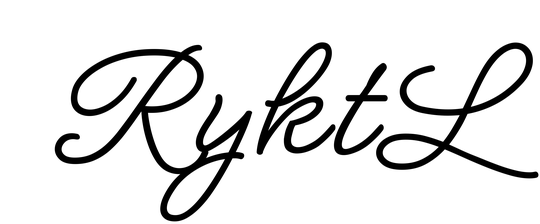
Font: MeowScript-Regular